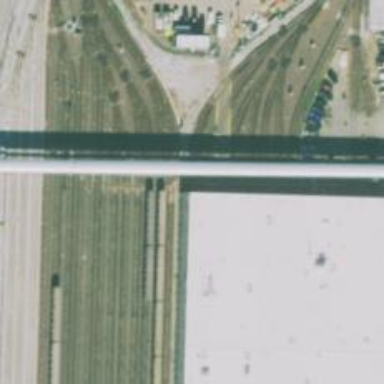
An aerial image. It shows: Building passage tunnel with electrified rail passing through service yard.